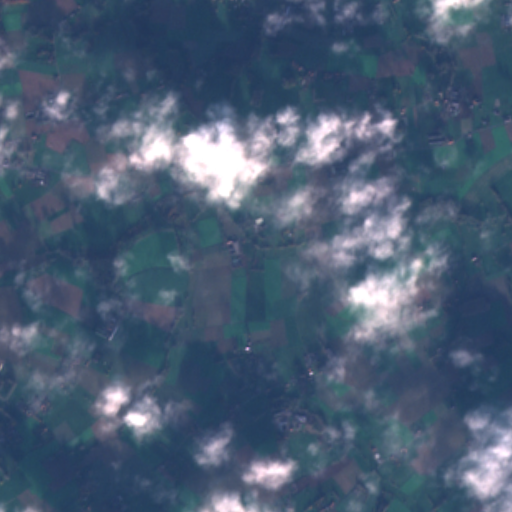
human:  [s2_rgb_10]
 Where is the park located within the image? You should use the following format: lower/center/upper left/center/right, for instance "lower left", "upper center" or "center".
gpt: The park is located in the upper left of the image.
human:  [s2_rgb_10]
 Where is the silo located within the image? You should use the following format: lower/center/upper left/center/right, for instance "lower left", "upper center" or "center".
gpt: The silo is located in the upper right of the image.
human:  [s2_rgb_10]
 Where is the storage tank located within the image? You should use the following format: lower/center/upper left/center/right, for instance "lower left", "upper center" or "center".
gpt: The storage tank is located in the upper left of the image.
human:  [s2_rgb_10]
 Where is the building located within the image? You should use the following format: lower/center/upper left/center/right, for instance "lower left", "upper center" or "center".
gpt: There is no building in the image.